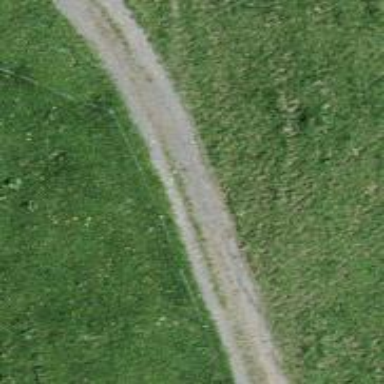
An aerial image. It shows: Concrete track with grade 1 quality.